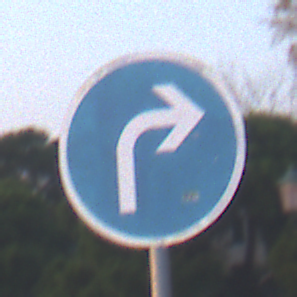
Verkehrszeichen: VorgeschriebeneFahrtrichtungRechts
Umgebung: Outdoor, Urban
Tageszeit: SunriseSunset
Wetter: Clear
Licht: Natural
Jahreszeit: NotSpecified
Kontrast: MediumContrast